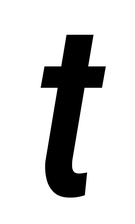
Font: Roboto-Italic_Condensed_Medium_Italic